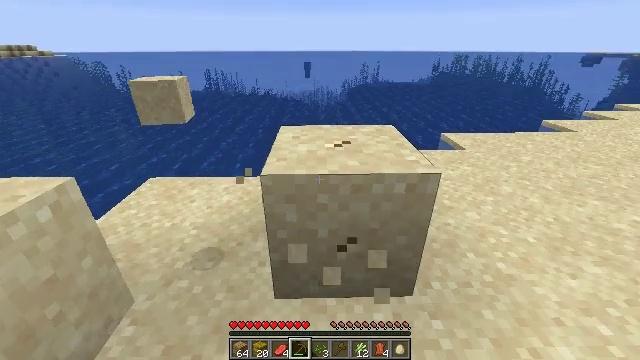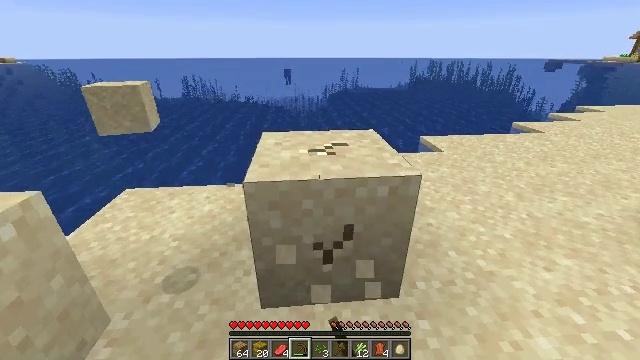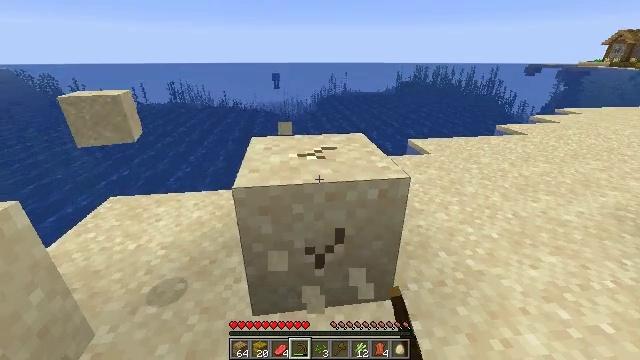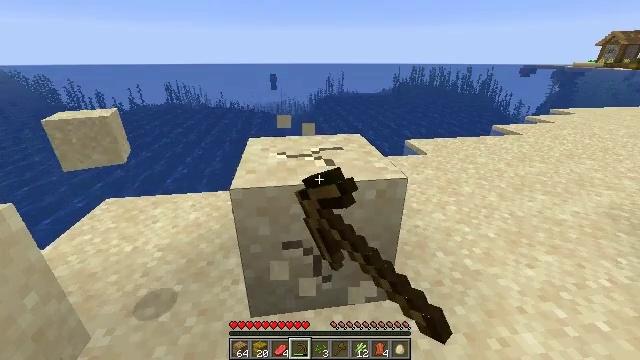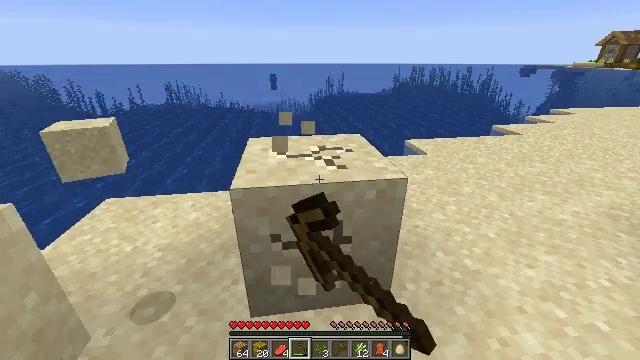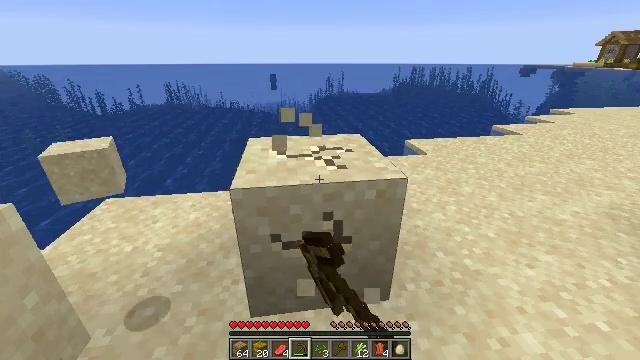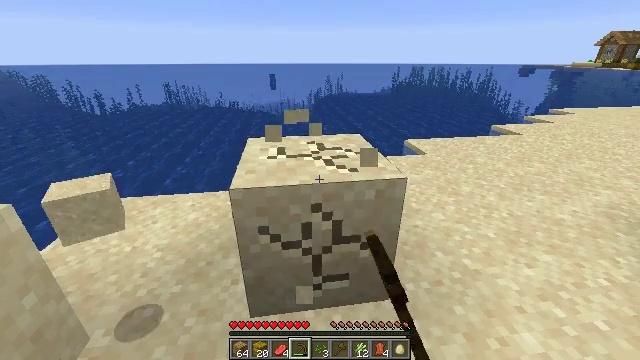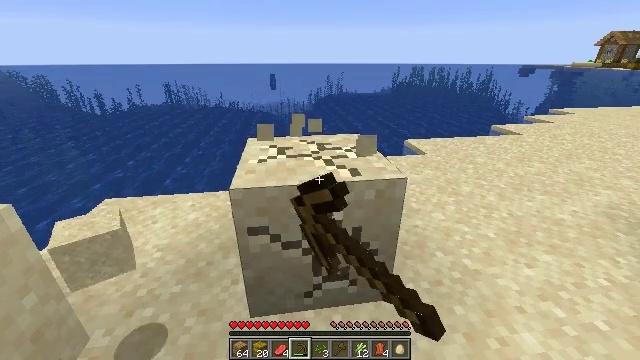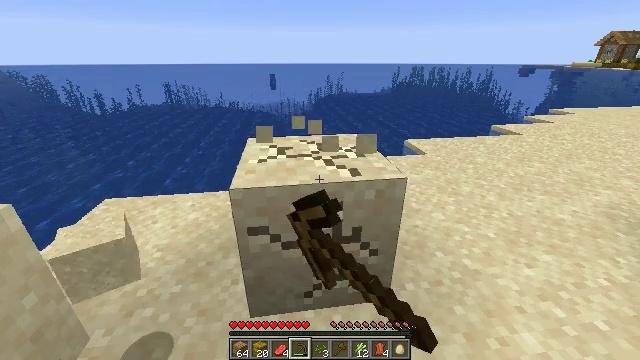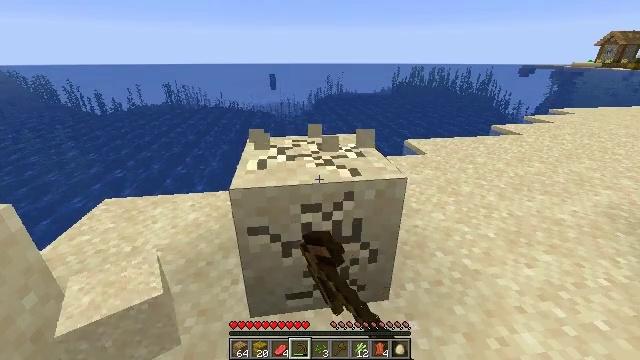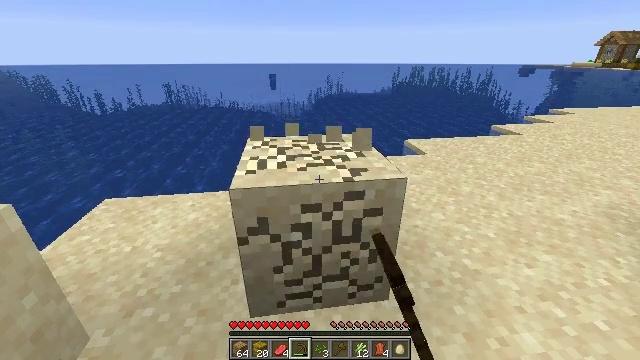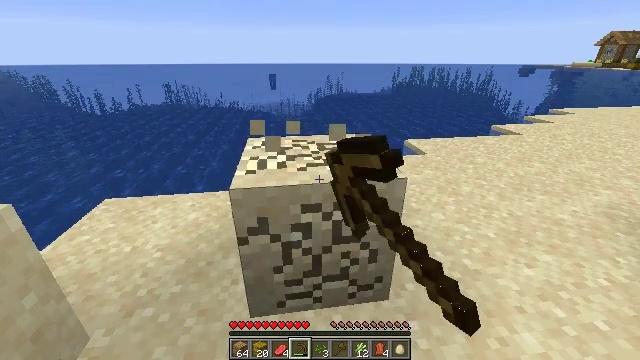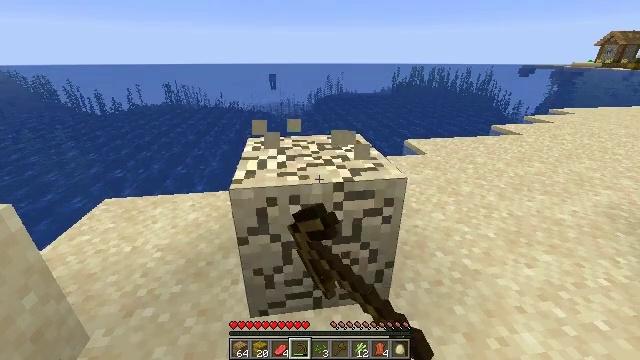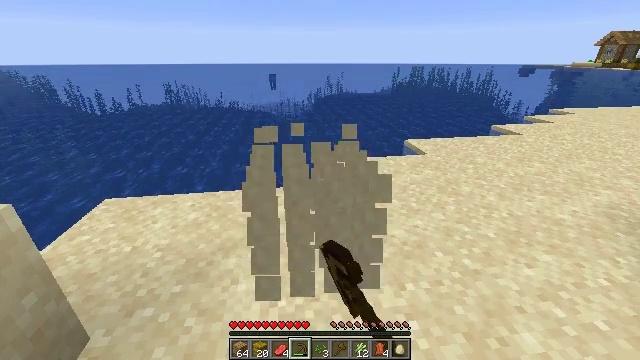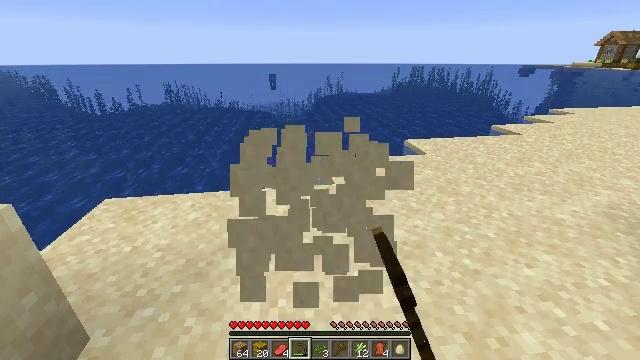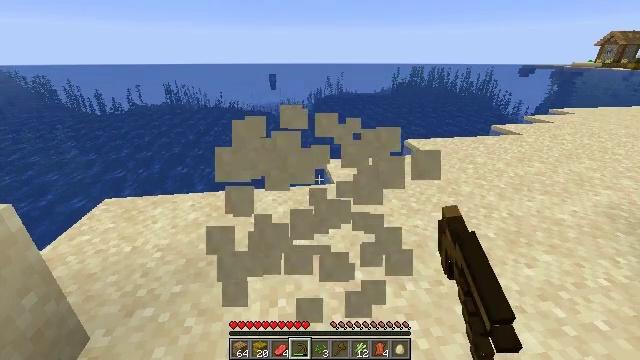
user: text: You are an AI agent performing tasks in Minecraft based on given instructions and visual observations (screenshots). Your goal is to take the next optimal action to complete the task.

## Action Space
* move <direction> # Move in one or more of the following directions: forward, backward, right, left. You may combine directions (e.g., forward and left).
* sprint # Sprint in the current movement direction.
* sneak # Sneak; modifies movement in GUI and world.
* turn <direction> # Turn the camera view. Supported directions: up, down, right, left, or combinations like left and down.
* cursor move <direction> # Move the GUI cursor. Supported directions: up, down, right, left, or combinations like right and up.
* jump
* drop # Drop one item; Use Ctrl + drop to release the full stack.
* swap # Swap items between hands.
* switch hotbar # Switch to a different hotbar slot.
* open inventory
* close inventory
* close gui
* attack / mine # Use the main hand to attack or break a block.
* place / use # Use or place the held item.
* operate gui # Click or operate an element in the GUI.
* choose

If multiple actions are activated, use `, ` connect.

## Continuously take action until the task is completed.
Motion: motion action
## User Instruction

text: Gather sand from the desert.
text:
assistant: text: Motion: turn right and up, attack / mine
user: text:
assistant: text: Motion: turn right, attack / mine
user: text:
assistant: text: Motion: attack / mine
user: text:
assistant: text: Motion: attack / mine
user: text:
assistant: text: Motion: attack / mine
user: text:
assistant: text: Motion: attack / mine
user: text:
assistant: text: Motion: attack / mine
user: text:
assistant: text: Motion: attack / mine
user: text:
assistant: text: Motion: attack / mine
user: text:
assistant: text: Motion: attack / mine
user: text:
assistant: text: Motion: attack / mine
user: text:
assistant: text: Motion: attack / mine
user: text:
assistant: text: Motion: attack / mine
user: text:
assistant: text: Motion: attack / mine
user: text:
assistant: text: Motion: attack / mine
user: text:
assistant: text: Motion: attack / mine
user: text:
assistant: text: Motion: attack / mine
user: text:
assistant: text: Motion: attack / mine
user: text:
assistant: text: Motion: attack / mine
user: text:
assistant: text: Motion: attack / mine
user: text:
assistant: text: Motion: attack / mine
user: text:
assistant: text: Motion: move forward
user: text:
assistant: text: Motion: move forward
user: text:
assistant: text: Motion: move forward
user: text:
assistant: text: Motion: move forward
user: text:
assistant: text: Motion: move forward
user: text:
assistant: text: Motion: no_op
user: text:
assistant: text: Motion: turn left
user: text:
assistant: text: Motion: turn left
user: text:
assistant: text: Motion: turn left